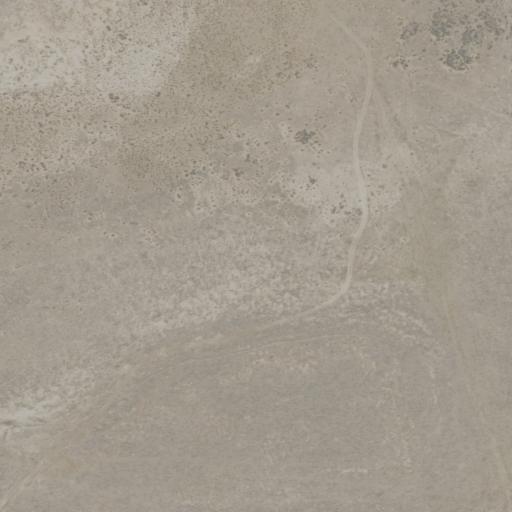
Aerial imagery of valley in Oregon named Mary Ann Draw containing grassland and shrub